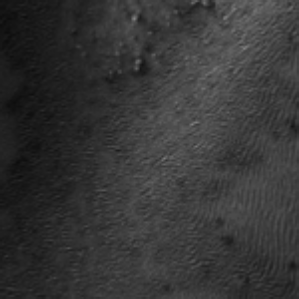
Label: frost